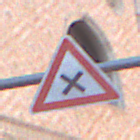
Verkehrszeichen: KreuzungOderEinmuendung
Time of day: SunriseSunset
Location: Outdoor (Urban)
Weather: Clear
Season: NotSpecified
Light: Natural